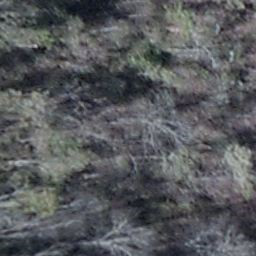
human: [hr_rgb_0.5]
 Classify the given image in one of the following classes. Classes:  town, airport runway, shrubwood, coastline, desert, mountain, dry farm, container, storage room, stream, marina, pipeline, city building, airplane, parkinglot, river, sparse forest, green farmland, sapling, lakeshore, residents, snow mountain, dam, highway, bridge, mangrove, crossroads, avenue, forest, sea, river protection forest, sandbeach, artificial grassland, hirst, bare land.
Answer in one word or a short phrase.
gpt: shrubwood